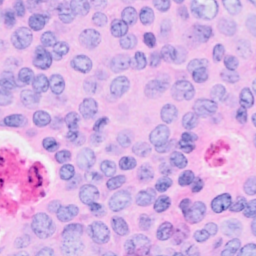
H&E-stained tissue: Breast